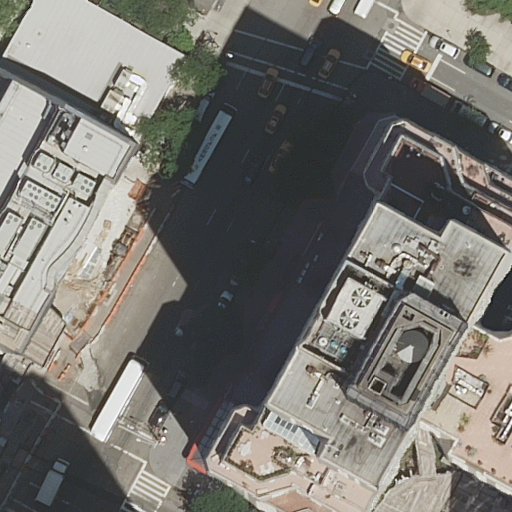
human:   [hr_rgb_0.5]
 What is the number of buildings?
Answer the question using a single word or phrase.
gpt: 3

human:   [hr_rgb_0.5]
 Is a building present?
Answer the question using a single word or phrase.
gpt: yes

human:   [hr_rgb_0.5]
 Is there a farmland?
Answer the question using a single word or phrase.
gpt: no

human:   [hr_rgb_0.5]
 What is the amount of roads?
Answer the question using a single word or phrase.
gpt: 6

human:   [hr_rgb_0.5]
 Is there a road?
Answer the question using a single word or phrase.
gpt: yes

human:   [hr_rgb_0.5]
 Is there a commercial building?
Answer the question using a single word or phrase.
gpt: no

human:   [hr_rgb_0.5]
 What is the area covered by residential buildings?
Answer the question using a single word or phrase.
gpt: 2607m2

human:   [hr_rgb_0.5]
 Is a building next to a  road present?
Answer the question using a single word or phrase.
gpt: yes

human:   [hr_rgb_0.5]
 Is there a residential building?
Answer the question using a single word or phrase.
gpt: yes

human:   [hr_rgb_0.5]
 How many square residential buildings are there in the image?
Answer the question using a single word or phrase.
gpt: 0

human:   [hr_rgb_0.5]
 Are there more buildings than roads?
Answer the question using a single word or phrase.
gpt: no

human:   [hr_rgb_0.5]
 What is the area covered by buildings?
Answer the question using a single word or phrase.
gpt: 2607m2

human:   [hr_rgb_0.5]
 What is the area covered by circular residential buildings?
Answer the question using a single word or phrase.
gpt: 0m2

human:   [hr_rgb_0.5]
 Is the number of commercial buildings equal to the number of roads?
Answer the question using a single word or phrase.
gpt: no

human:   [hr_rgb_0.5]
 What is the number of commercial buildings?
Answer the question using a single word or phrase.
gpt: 0

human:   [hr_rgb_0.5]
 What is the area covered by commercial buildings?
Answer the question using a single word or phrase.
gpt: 0m2

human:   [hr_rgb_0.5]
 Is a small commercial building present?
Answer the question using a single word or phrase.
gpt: no

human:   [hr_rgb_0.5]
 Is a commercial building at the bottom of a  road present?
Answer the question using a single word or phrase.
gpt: no

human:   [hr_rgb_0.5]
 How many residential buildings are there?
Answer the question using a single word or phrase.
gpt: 3

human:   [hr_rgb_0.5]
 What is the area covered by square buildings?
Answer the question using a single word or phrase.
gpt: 0m2

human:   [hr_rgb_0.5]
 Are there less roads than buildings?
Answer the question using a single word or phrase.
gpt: no

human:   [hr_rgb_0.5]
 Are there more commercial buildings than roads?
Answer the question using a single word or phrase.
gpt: no

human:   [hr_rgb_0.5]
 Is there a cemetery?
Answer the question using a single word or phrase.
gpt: no

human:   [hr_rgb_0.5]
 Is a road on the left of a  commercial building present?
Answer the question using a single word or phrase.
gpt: no

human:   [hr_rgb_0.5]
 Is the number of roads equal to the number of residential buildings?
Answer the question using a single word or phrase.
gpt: no

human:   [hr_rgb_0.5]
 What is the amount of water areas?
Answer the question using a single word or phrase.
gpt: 0

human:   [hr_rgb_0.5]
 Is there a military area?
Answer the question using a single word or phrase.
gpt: no

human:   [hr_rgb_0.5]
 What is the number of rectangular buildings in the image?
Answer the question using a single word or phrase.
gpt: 2

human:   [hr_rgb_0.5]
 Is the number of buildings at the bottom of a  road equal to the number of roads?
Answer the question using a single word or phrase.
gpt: no

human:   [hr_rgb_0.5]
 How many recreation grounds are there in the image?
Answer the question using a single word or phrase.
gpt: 0

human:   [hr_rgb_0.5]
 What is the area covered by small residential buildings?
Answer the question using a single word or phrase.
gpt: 0m2

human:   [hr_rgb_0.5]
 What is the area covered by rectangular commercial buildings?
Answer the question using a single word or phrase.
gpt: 0m2

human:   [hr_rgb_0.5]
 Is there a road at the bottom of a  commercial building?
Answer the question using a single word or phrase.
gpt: no

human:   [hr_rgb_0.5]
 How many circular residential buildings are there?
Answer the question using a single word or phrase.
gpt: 0

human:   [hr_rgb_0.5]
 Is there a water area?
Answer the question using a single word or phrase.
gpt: no

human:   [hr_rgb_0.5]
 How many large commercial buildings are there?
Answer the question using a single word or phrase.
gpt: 0

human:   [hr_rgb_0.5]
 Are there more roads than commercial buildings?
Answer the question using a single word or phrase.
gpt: yes

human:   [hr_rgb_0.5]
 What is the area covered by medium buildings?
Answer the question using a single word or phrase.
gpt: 0m2

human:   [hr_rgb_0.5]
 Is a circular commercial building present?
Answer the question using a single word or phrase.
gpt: no

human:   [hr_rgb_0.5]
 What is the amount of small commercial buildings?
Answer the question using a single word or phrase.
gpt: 0

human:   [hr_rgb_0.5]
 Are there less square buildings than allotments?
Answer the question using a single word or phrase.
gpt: no

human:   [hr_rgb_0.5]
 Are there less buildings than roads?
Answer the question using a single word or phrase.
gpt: yes

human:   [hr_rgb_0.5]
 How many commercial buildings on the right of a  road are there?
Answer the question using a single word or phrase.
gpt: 0

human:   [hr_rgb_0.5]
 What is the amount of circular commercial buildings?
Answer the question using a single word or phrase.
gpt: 0

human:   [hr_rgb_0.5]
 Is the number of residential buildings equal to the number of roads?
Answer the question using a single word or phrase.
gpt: no

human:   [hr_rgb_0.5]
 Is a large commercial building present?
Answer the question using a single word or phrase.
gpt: no

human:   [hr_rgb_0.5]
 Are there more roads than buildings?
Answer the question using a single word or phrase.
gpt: yes

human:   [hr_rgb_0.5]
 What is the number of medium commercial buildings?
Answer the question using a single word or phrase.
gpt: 0

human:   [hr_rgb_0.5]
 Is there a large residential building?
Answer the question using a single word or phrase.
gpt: yes

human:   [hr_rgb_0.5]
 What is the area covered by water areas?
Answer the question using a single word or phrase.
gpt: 0m2

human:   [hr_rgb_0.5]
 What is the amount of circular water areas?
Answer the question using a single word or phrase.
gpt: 0

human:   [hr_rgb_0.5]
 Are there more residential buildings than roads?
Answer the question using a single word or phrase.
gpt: no

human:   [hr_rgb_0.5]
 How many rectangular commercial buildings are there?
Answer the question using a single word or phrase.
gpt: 0

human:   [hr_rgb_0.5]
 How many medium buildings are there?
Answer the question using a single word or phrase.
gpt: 0

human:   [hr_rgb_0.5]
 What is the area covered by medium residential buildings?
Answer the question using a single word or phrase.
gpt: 0m2

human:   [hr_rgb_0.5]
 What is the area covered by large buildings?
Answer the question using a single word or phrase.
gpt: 2607m2

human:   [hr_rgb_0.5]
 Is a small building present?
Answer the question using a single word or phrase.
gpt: yes

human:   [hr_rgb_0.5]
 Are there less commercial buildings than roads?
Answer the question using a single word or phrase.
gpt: yes

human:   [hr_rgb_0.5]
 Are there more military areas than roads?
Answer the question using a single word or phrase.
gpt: no

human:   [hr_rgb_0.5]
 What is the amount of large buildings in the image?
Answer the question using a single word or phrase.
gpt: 2

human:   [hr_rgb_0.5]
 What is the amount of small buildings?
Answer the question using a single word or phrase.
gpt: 1

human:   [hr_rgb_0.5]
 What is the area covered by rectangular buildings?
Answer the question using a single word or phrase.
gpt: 1247m2

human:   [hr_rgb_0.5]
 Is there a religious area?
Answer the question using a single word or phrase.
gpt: no

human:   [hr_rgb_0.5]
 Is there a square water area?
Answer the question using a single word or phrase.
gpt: no